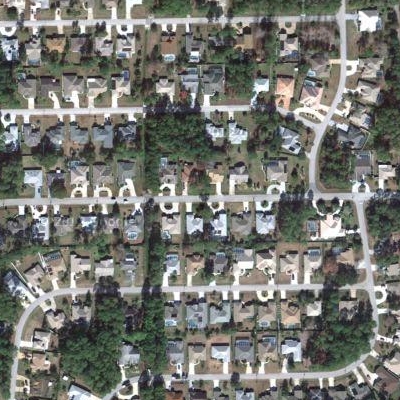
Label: Resident